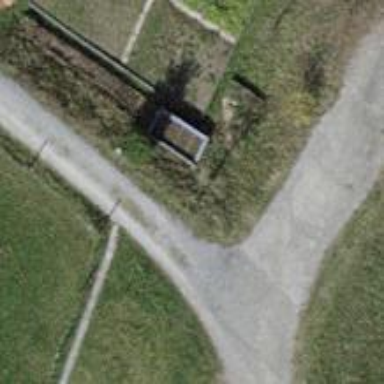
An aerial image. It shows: Bollard barrier.